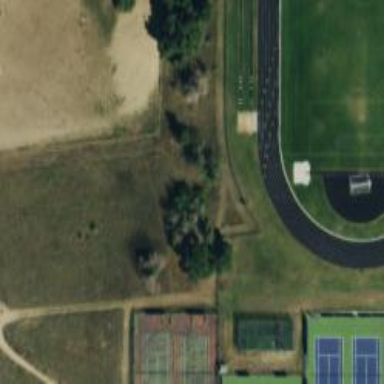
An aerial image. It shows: Track in leisure land.